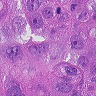
Metastatic tissue present: yes